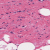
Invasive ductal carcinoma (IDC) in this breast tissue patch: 0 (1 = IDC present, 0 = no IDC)